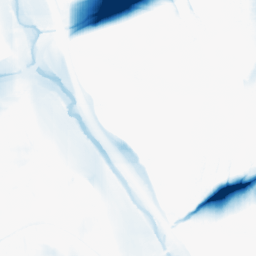
Category: morphological
Decomposition family: morphological_square
Decomposition parameters: operation: closing
size: 50
Upsampling method: bspline
Upsampling parameters: scale: 8
Upsampling scale: 8